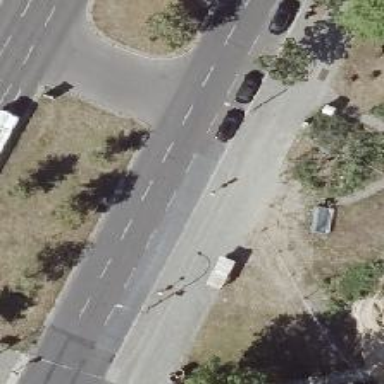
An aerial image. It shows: Secondary road with asphalt surface. There is cycle track on the right side.